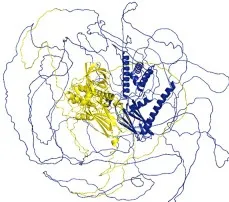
The effects of ALPK3 c.3907_3922delGGCCTCCTGGGGGCCT and c.2200A>T variants on the molecular structure of the protein. (C,D) Truncating variant sites of p. G1303Lfs*28 and p. R734* caused by variants of c.3907_3922delGGCCTCCTGGGGGCCT and c.2200A>T was labelled in yellow.
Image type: pathology (acid_fast)